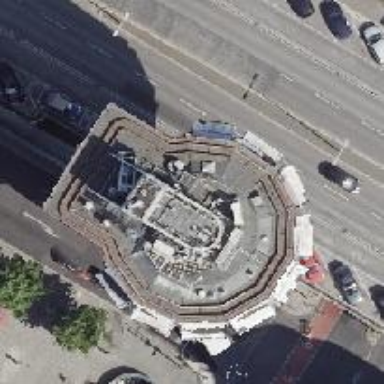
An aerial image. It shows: Tower building.